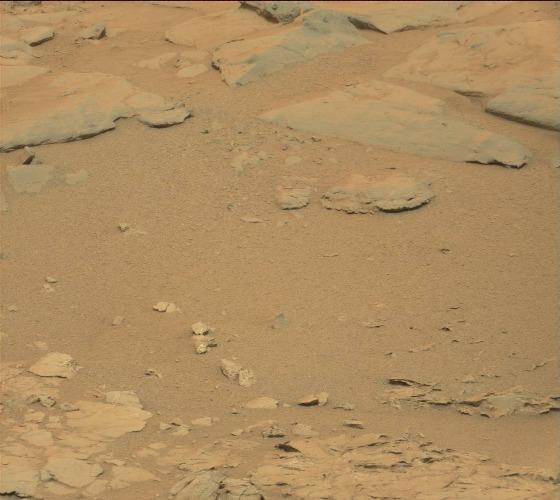
Terrain classes present: Bedrock, Gravel / Sand / Soil, Rock